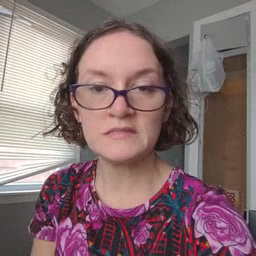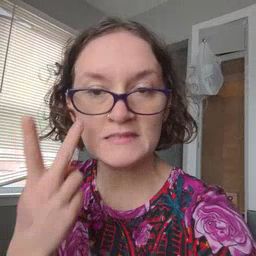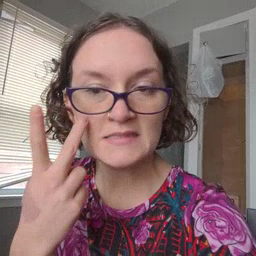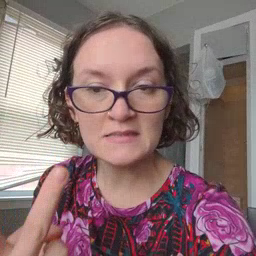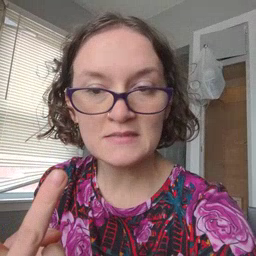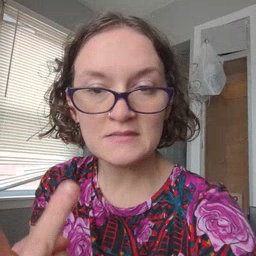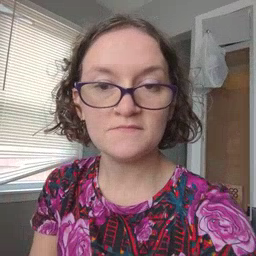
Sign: see